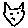
Label: cat